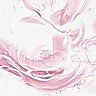
Metastatic tissue present: no